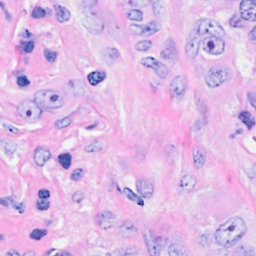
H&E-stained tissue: Breast